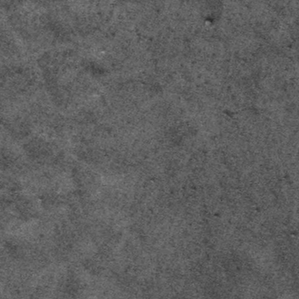
Label: frost